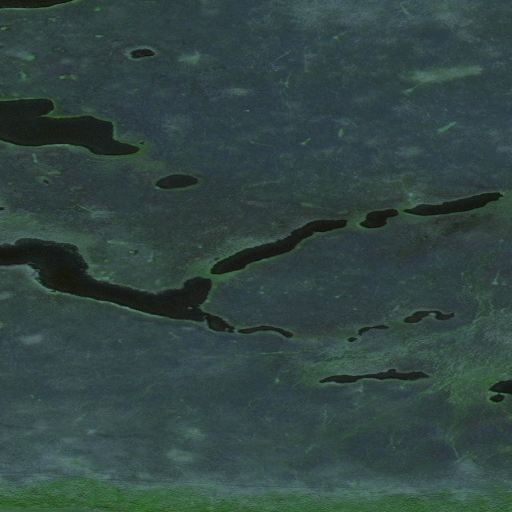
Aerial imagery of island in Alaska named Kawokhawik Island containing only unknown